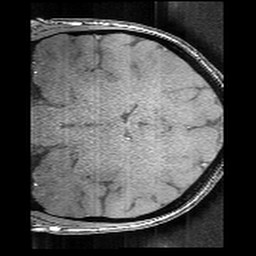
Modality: angio
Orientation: coronal
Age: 23
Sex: female
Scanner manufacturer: siemens
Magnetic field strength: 3 T
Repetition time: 0.021 s
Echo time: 0.00343 s